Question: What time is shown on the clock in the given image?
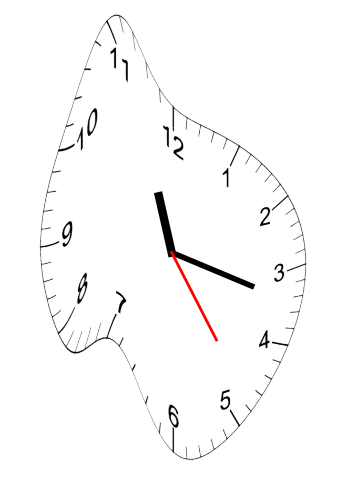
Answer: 11:17:24